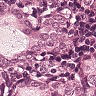
Metastatic tissue present: yes